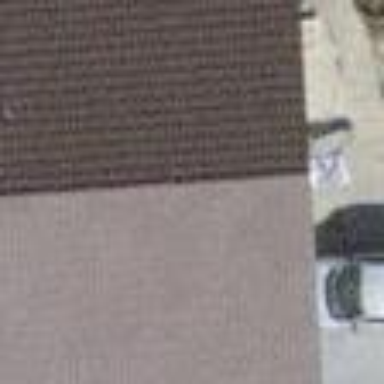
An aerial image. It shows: Gabled roof on residential building.